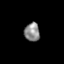
Tissue: prostate
Cell type: Fibroblasts
Senescence score: 0.8194
Nuclear area (px): 281
Mean DAPI intensity: 138.071